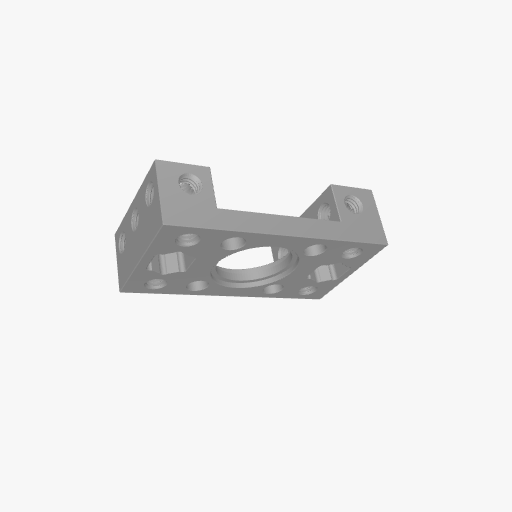
Part: QuadBlockPatternMount24-1